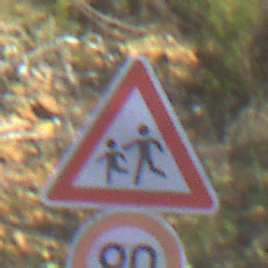
Verkehrszeichen: KinderRechts
Zusatzzeichen unten: Geschwindigkeit90
Umgebung: Outdoor, RoadRail
Tageszeit: MorningAfternoon
Wetter: PartlyCloudy
Licht: Natural
Jahreszeit: NotSpecified
Kontrast: HighContrast